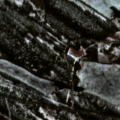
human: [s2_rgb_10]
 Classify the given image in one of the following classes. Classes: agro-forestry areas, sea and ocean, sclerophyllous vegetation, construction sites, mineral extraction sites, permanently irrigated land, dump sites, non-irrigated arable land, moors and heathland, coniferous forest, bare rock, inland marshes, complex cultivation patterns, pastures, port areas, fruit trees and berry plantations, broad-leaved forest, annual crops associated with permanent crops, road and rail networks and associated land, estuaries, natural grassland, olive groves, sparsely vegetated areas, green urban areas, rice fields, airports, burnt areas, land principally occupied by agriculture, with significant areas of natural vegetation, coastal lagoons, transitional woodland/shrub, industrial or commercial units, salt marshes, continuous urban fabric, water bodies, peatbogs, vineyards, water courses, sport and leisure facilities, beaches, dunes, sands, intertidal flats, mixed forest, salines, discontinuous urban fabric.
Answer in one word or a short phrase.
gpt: coniferous forest, water bodies